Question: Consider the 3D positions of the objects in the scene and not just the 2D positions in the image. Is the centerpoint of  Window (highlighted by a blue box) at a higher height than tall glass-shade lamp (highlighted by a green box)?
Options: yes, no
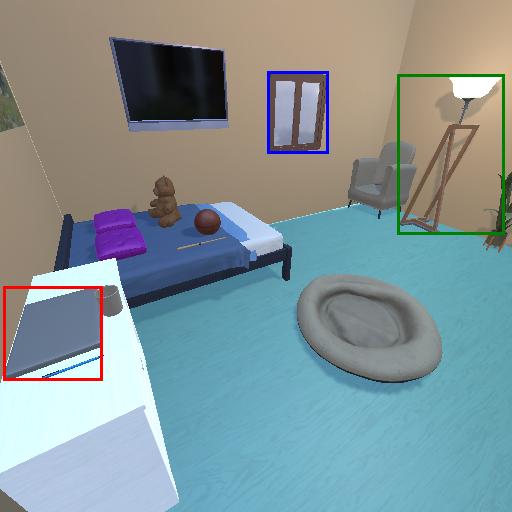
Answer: yes